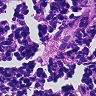
Metastatic tissue present: no